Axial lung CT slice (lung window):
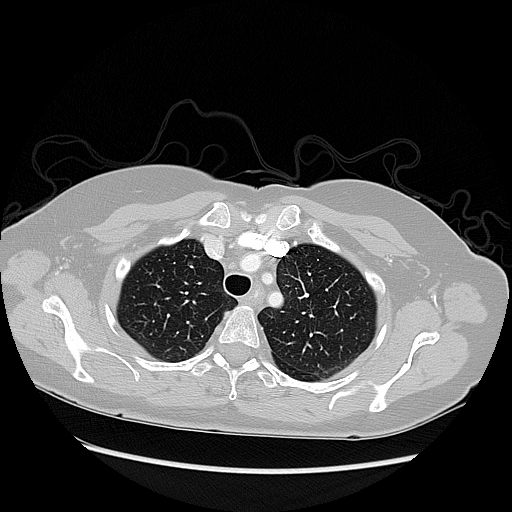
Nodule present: no